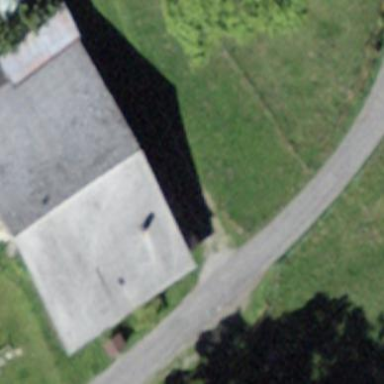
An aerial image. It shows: Farm building.